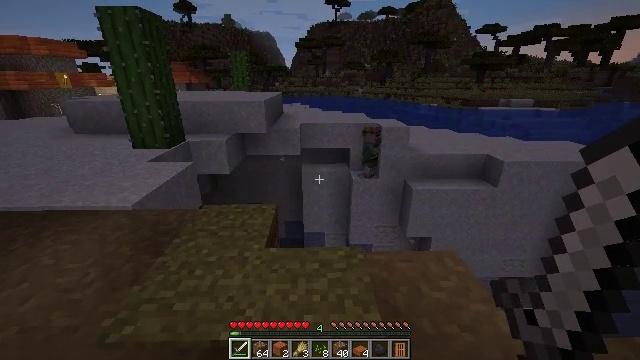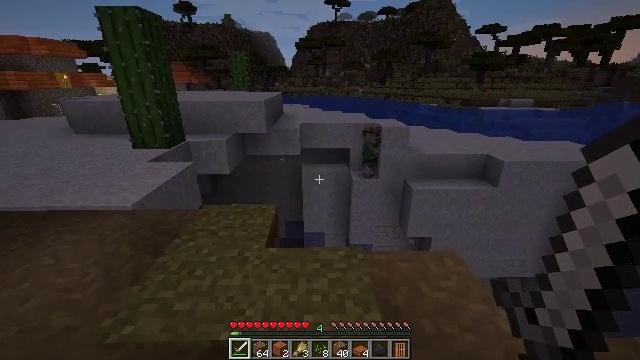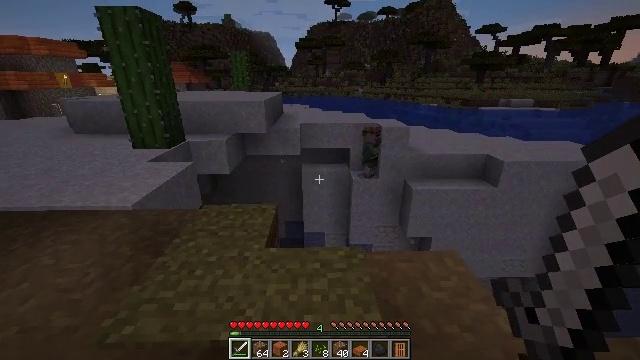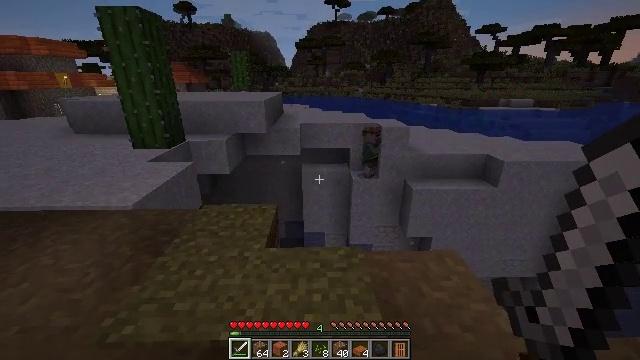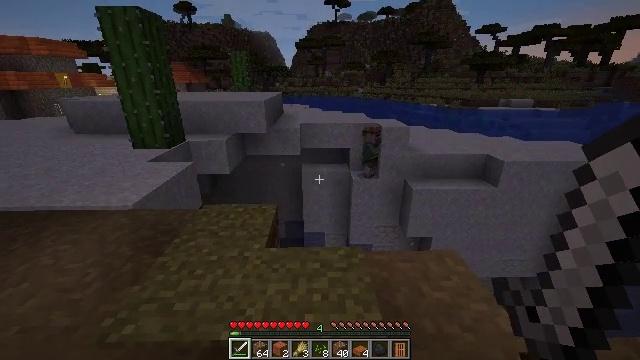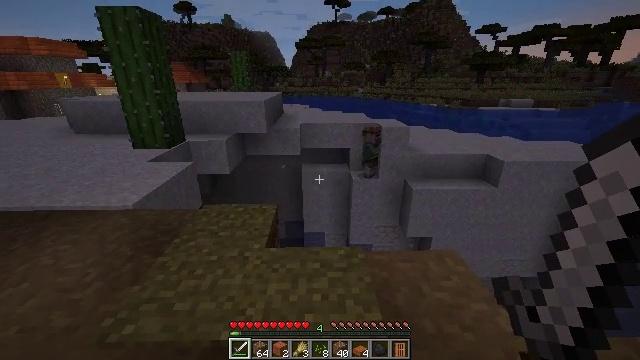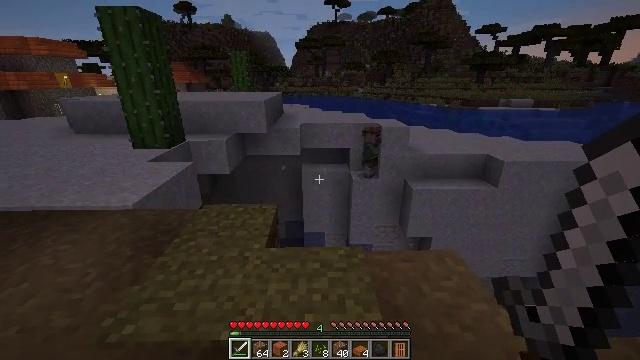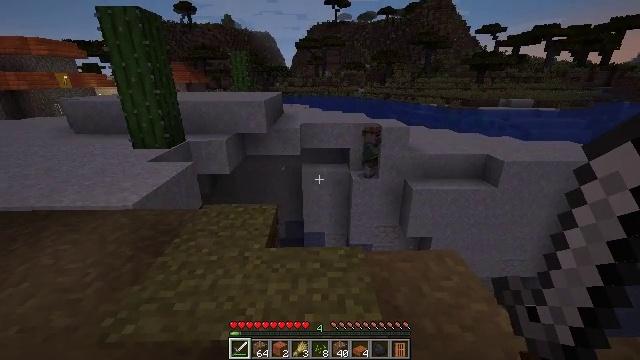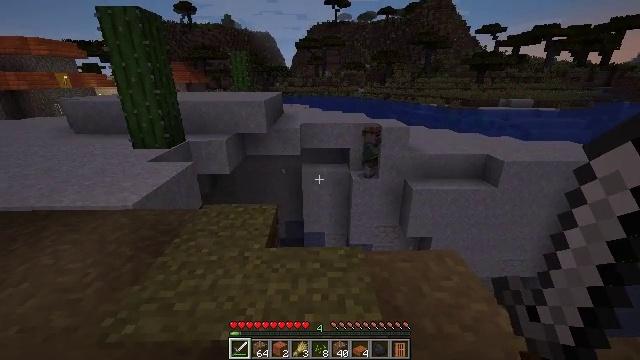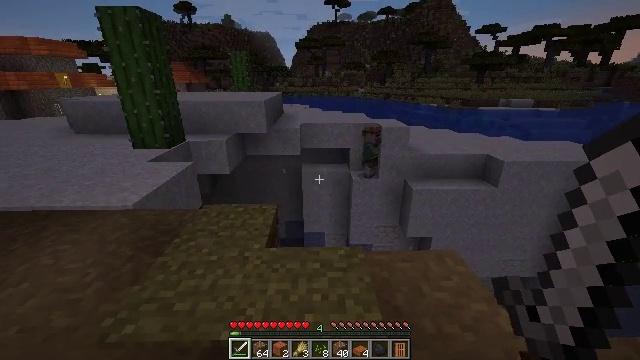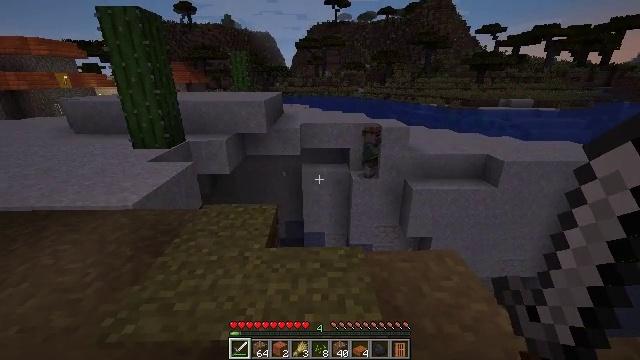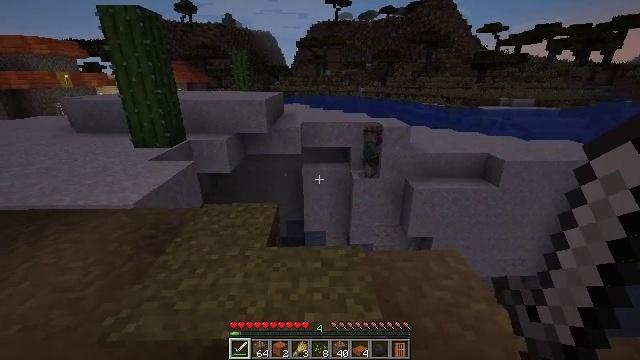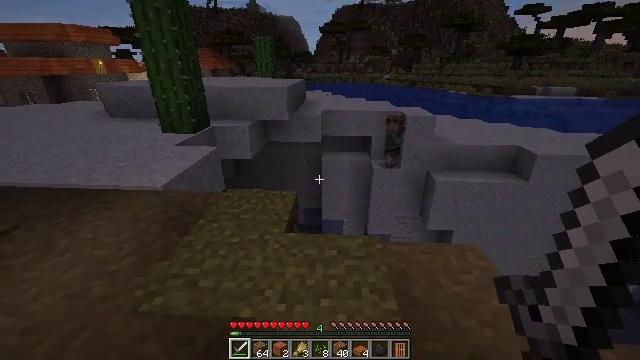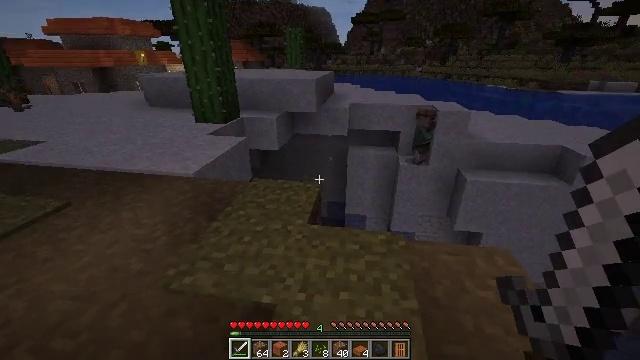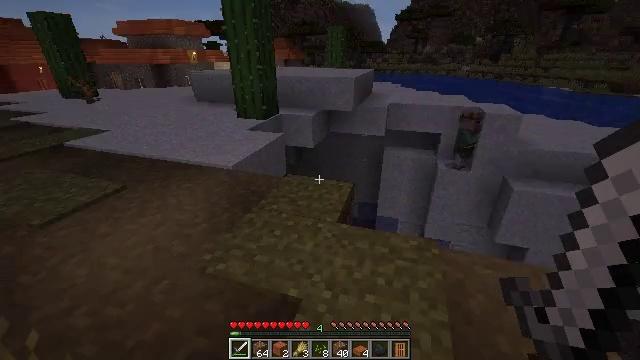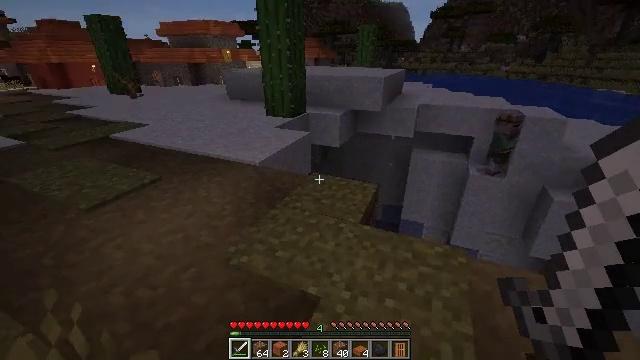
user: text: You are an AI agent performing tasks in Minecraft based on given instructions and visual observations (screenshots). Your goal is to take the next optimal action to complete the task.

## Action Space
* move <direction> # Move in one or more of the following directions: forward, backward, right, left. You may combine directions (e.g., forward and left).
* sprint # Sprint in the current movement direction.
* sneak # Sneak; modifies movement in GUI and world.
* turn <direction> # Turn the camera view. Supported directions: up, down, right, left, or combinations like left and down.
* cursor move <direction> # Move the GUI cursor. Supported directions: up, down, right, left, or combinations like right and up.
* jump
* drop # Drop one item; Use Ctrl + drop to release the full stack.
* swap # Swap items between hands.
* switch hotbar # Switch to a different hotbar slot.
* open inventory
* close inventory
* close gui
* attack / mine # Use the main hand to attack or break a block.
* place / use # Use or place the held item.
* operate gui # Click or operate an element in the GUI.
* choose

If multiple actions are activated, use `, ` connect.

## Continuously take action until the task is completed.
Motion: motion action
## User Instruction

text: Dig up some sand.
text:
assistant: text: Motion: no_op
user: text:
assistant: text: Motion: no_op
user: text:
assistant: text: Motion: no_op
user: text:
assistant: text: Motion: no_op
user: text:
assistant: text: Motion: no_op
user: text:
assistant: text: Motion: no_op
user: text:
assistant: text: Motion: no_op
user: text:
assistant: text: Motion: no_op
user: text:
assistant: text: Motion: no_op
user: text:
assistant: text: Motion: no_op
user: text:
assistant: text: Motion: no_op
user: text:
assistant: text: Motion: turn left and down
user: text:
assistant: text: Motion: turn left and down
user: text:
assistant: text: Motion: turn left
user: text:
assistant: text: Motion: turn left
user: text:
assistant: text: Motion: turn left
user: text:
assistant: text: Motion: move forward, turn left
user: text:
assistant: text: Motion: move forward, turn left
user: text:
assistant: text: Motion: move forward, turn left
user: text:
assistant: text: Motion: move forward
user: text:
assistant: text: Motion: move forward
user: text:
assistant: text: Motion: move forward
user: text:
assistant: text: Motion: move forward
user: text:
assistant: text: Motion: move forward
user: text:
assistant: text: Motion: move forward
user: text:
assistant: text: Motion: move forward
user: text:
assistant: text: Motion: move forward
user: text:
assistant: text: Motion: move forward, turn left
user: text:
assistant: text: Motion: move forward, turn left
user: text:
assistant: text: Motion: move forward, turn left